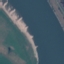
Land use / land cover class: River